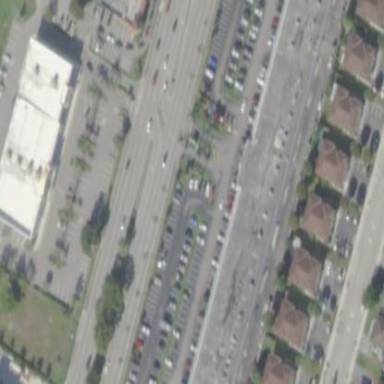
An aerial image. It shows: Street-side parking lot with asphalt surface.